You are looking at the continuous-wavelet transform of a rotating shaft's vibration signal. Based on the visible evidence, which rotor condition applies: normal, misalignment, unbalance, looseness?
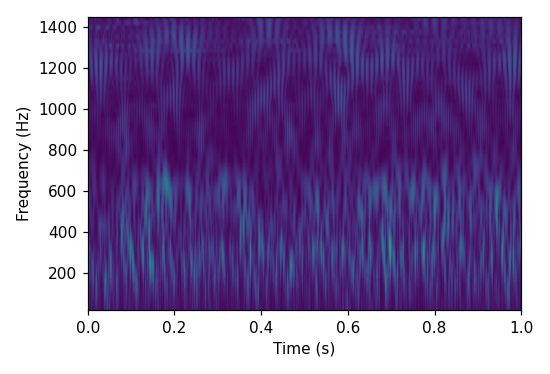
Answer: normal